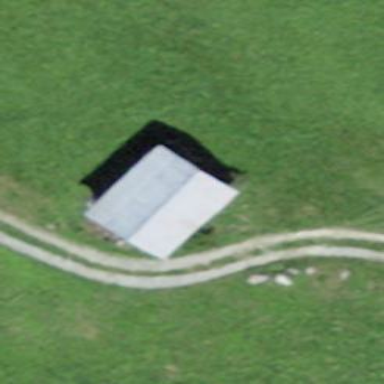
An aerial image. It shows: Rural barn.